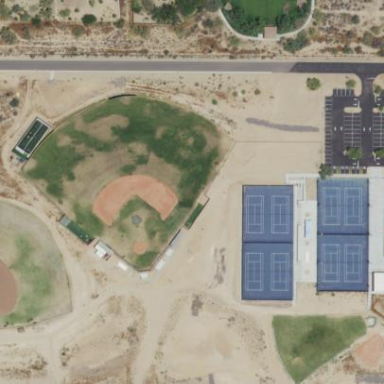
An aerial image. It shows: Baseball pitch for leisure land activities.